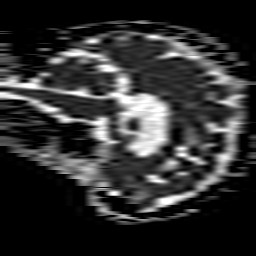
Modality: ADC
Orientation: sagittal
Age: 59
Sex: female
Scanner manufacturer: philips
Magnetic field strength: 1.5 T
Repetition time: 3.679 s
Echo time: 0.09411 s